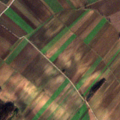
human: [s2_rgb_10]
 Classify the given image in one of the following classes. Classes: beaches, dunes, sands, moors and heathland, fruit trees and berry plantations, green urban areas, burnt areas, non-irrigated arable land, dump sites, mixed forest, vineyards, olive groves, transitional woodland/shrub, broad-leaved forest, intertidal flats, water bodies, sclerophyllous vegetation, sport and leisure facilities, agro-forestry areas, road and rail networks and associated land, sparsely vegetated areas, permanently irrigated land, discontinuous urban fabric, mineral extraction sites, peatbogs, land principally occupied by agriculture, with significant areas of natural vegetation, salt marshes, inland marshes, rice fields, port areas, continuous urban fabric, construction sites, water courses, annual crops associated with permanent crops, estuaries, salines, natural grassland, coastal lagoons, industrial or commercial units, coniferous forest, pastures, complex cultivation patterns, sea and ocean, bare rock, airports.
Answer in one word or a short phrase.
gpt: non-irrigated arable land, broad-leaved forest